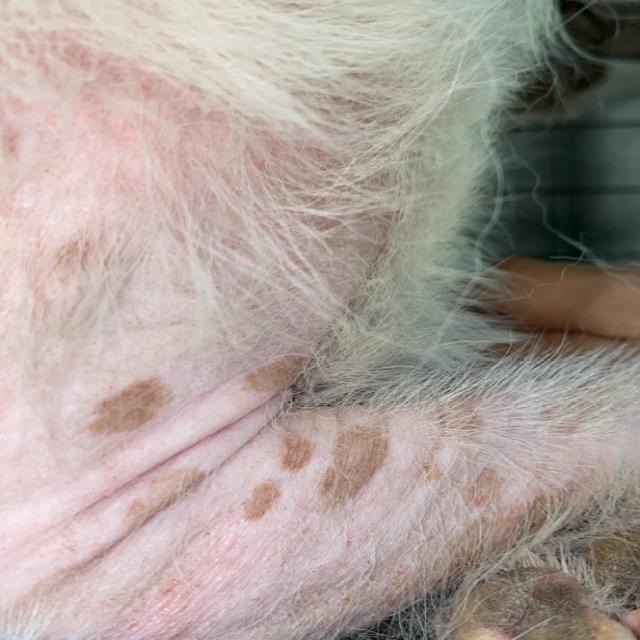
Canine demodicosis (Demodex mange) — caused by Demodex canis mites. Presents with alopecia, follicular papules, pustules, and comedones. Often localized on face and forelimbs.